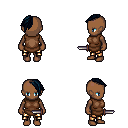
a pixel art fantasy rpg character, female body template, human, dark skin, brown tunic, gold greaves, raven long mohawk hairstyle, dagger, four views (front, back, left, right), 2x2 character sprite sheet, small pixel art, hard edges, no anti-aliasing